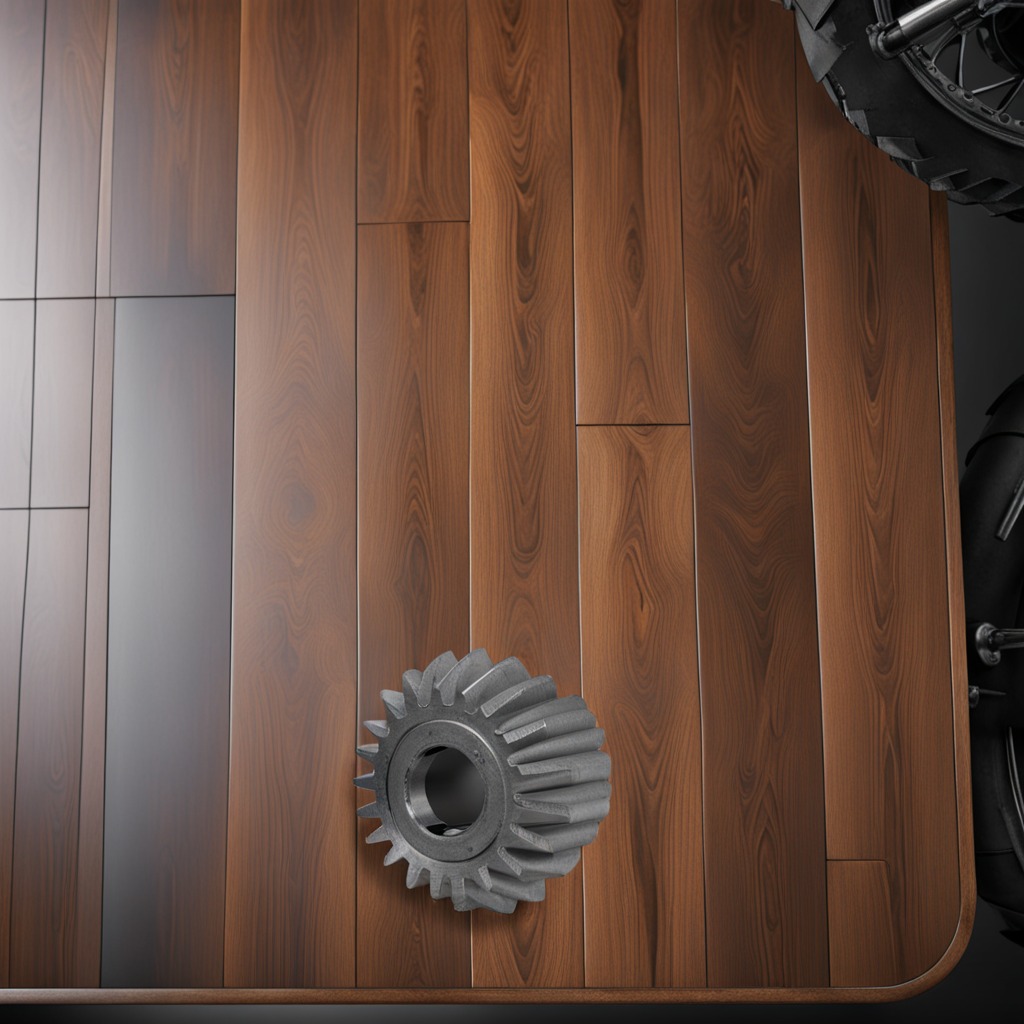
A steel gear with teeth is lying on an oil-spilled wooden table in a vintage motorcycle garage.